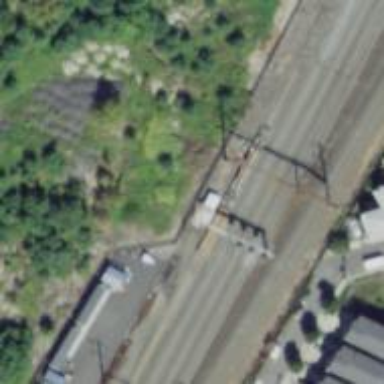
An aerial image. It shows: Abandoned railway spur.